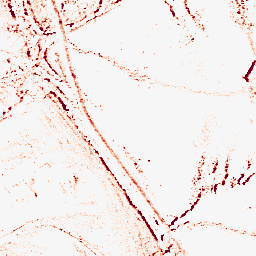
Category: morphological
Decomposition family: morphological_rect
Decomposition parameters: operation: opening
width: 5
height: 3
Upsampling method: area
Upsampling parameters: scale: 2
Upsampling scale: 2